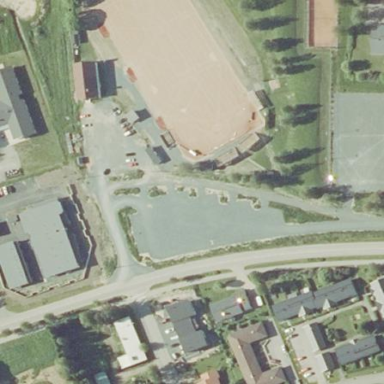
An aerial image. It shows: Pitch for leisure activities.